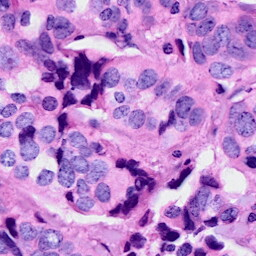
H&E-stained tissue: Breast